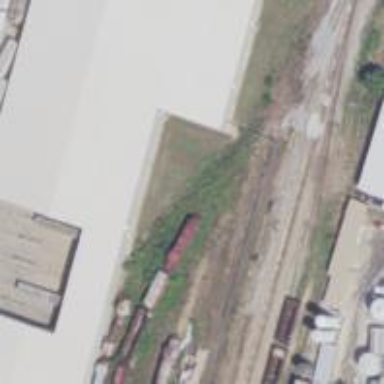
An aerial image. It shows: Abandoned railway spur.